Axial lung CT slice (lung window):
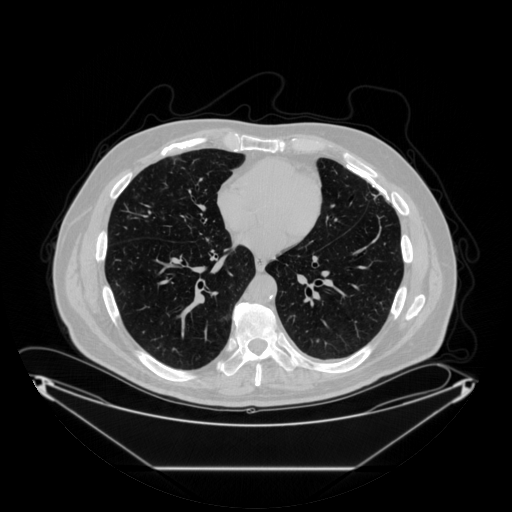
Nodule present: no